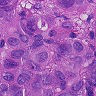
Metastatic tissue present: yes